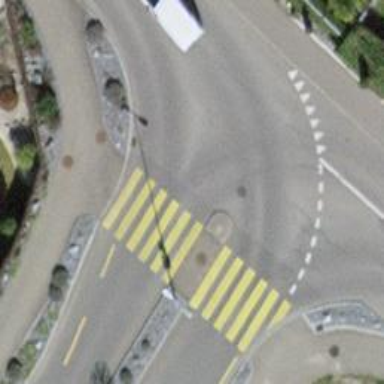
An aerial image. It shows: Uncontrolled road crossing with markings.